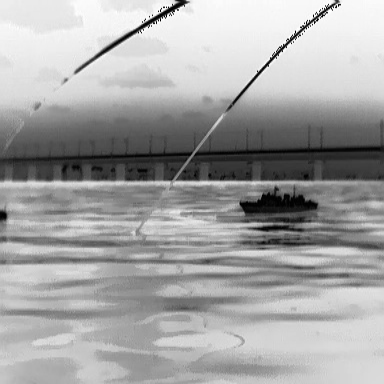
There is a warship in the infrared image.